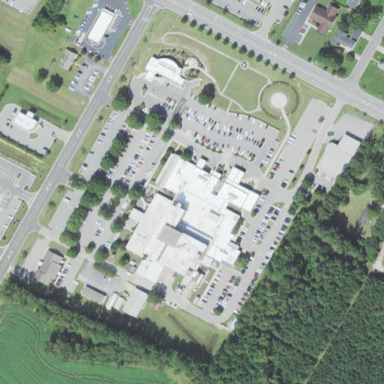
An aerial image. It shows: Hospital providing healthcare services.